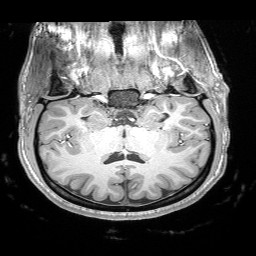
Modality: T1w
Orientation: sagittal
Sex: female